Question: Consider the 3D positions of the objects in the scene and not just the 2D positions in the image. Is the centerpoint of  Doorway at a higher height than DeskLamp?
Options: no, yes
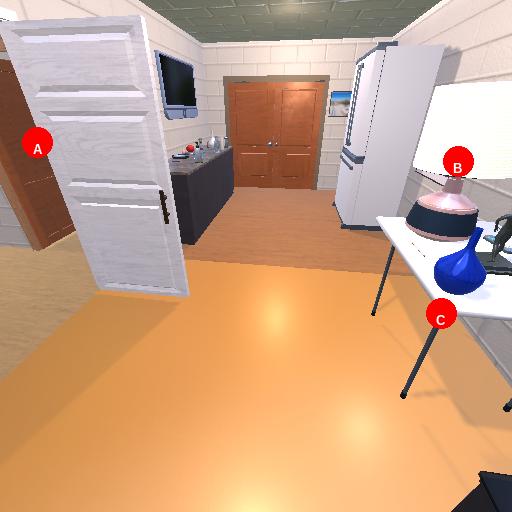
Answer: no